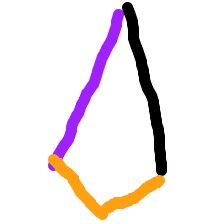
Shape: kite